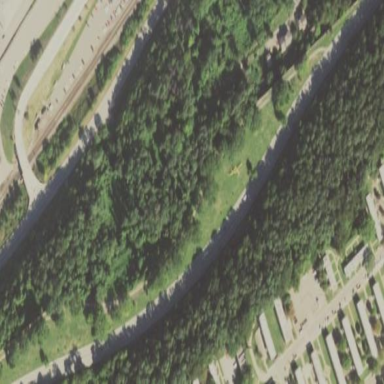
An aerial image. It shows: Park.